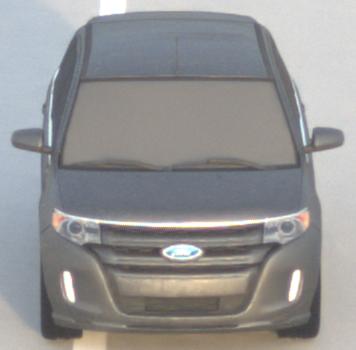
Make: Ford
Model: Edge
Detailed model: Gen. 1 Facelift
Model produced from: 2010
Model produced until: 2015
Doors: 5
Color: gray
Road condition: dry road
Daytime: sunrise or sunset
Contrast: low contrast